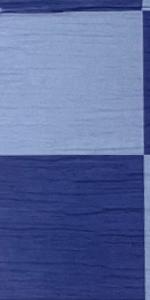
Label: Empty